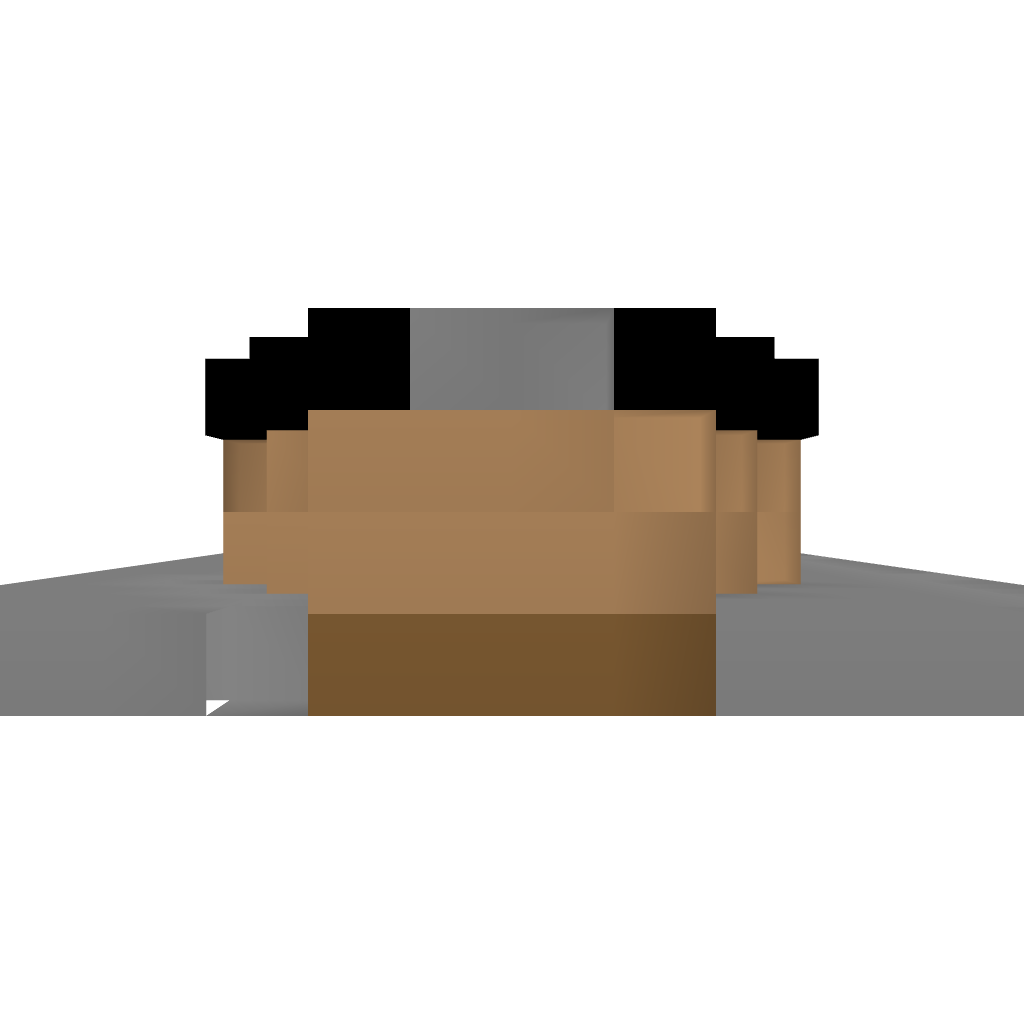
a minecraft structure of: Guitar that works! bad low quality